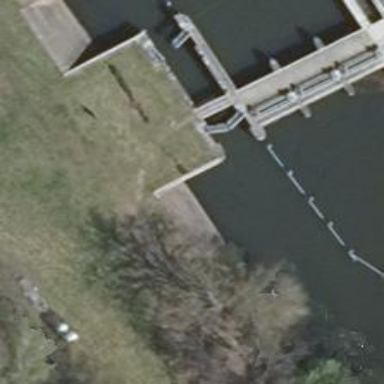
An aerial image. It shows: Lock gate on waterway.